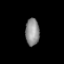
Tissue: lung
Cell type: Myeloid cells
Senescence score: 0.5478
Nuclear area (px): 368
Mean DAPI intensity: 142.753